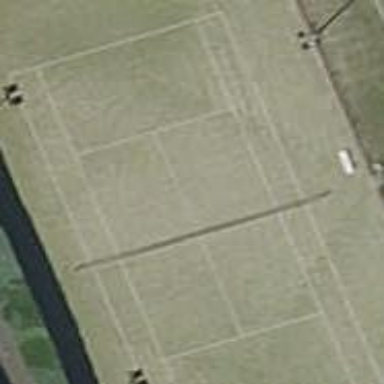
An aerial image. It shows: Tennis court in leisure pitch.